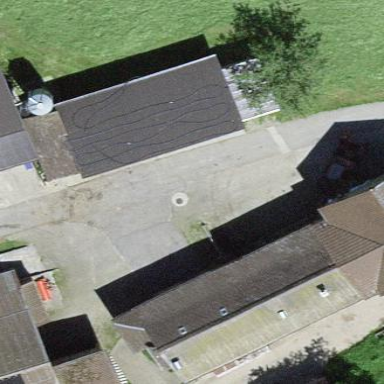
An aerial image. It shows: Farm building.